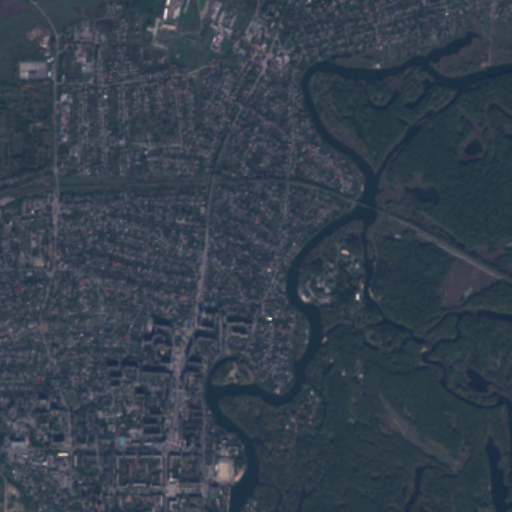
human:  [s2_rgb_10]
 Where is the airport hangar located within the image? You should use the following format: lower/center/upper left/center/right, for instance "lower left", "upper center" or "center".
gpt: The airport hangar is located in the upper center of the image.
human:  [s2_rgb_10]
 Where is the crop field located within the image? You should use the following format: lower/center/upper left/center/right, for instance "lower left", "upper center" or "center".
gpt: The crop field is located in the upper left of the image.
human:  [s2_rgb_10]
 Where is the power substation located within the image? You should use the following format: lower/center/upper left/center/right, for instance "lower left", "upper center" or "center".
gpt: The power substation is located in the lower left of the image.
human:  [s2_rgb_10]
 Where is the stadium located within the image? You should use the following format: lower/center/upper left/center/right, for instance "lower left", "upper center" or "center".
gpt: The stadium is located in the lower center of the image.
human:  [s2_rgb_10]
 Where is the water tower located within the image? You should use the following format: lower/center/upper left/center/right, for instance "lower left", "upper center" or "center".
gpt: The water tower is located in the left of the image.
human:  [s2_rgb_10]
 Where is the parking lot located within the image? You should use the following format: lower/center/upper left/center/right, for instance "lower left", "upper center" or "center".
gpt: There is no parking lot in the image.